Interaction volume radius: 10 \u00c5
Interaction volume height: 40 \u00c5
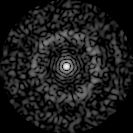
Disorder parameter: 0.8396